Question: I am new to python and kivy, I am trying to learn by making making a small widget:
Main.py File:
'''
class start(App):
def build(self):
return Holder()
if __name__ == '__main__':
start().run()
'''
Code:
'''
class Holder(FloatLayout):
def __init__(self, **kwargs):
self.size=(300,300)
super(Holder,self).__init__(**kwargs)
c=Cell()
c.pos=(100,100)
self.add_widget(c)
print(str(c.pos))
d=Cell()
d.pos=(100,0)
self.add_widget(d)
print(str(d.pos))
class Cell(Widget):
def __init__(self, **kwargs):
super(Cell,self).__init__(**kwargs)
with self.canvas:
Color(1, 0, 0)
Rectangle(size=(50, 50))
self.height=50
self.width=50
'''
The issue is, althogh I am adding 2 Cells with different pos, I am still getting them over lapped and both of them are displayed at corner only.

Could you please make my learn where I went wrong.
EDIT:
I have updated the code for Cell as follows:
'''
class Cell(Widget):
rect=Rectangle(size=(50, 50))
def __init__(self, **kwargs):
super(Cell,self).__init__(**kwargs)
self.canvas.add(Color(1, 0, 0))
self.canvas.add(self.rect)
self.bind(pos=self.callback_pos)
def callback_pos(self, value):
self.rect.pos=self.pos
'''
However, now I am receiving the error as "TypeError: callback_pos() takes 2 positional arguments but 3 were given"
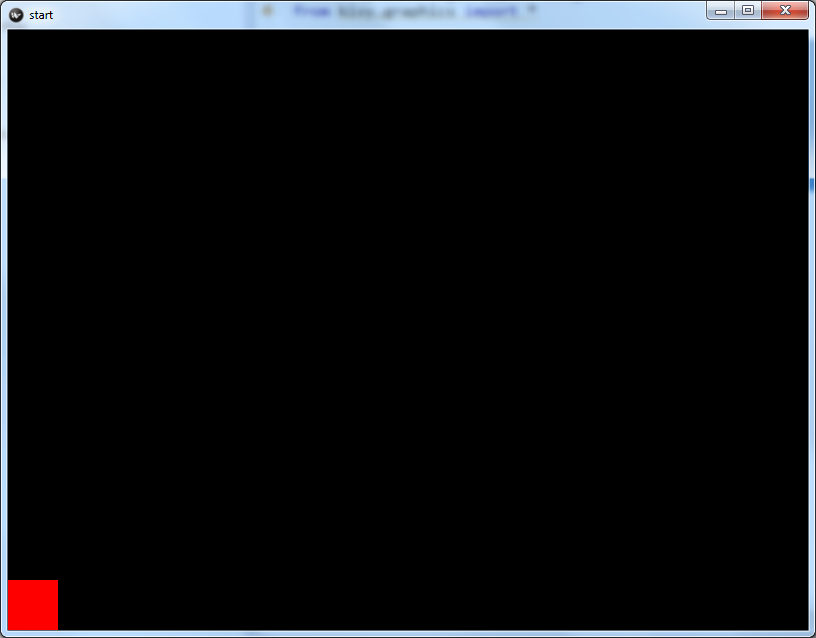
Answer: Your drawing code is
'''
with self.canvas:
Color(1, 0, 0)
Rectangle(size=(50, 50))
'''
...and this is exactly what you see, both rectangles have size (50, 50) and are in the default position of (0, 0) because you didn't set that.
If you want the rectangle to appear with the size and shape of your widget, you must bind that yourself - that is, keep a reference to the rectangle and use the widget 'bind' method to call a function that updates its position whenever the widget position changes.
This is a little verbose, which is one reason we reccommend using kv language - it does this for you!
'''
<Cell>:
canvas:
Color:
rgb: 1, 0, 0
Rectangle:
pos: self.pos
size: 50, 50
'''
This will automatically update the pos to match self.pos whenever that changes.
Have you done the kivy pong tutorial? I reccommend doing so. You might also be interested in my <URL>.
Edit: In reply to your own edit:
'''
rect=Rectangle(size=(50, 50))
'''
You should put this line in '__init__', the way you have it will pass the same rectangle to every instance since it's a class level variable. That actually not crash and work here, but it isn't what you mean and is probably bad practice for that reason.
> However, now I am receiving the error as "TypeError: callback_pos() takes 2 positional arguments but 3 were given"
You have the arguments 'self, value'. The binding (and all kivy property bindings) actually call with 'self, instance, value'. Simply add this extra argument (or catch them all with '*args').